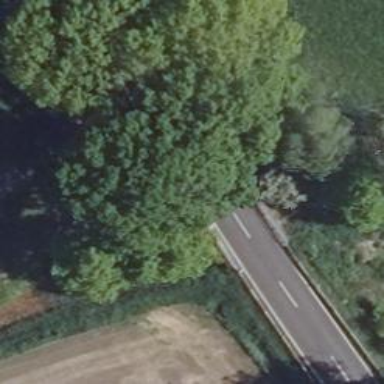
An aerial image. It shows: Secondary road with lane markings on asphalt bridge.